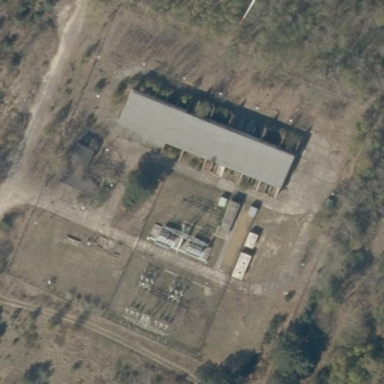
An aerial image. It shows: Outdoor power substation surrounded by fence. The substation operates at the distribution level.